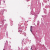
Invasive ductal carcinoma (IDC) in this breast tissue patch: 0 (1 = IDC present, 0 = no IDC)